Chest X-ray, PA view. Patient: 43 years old, sex F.
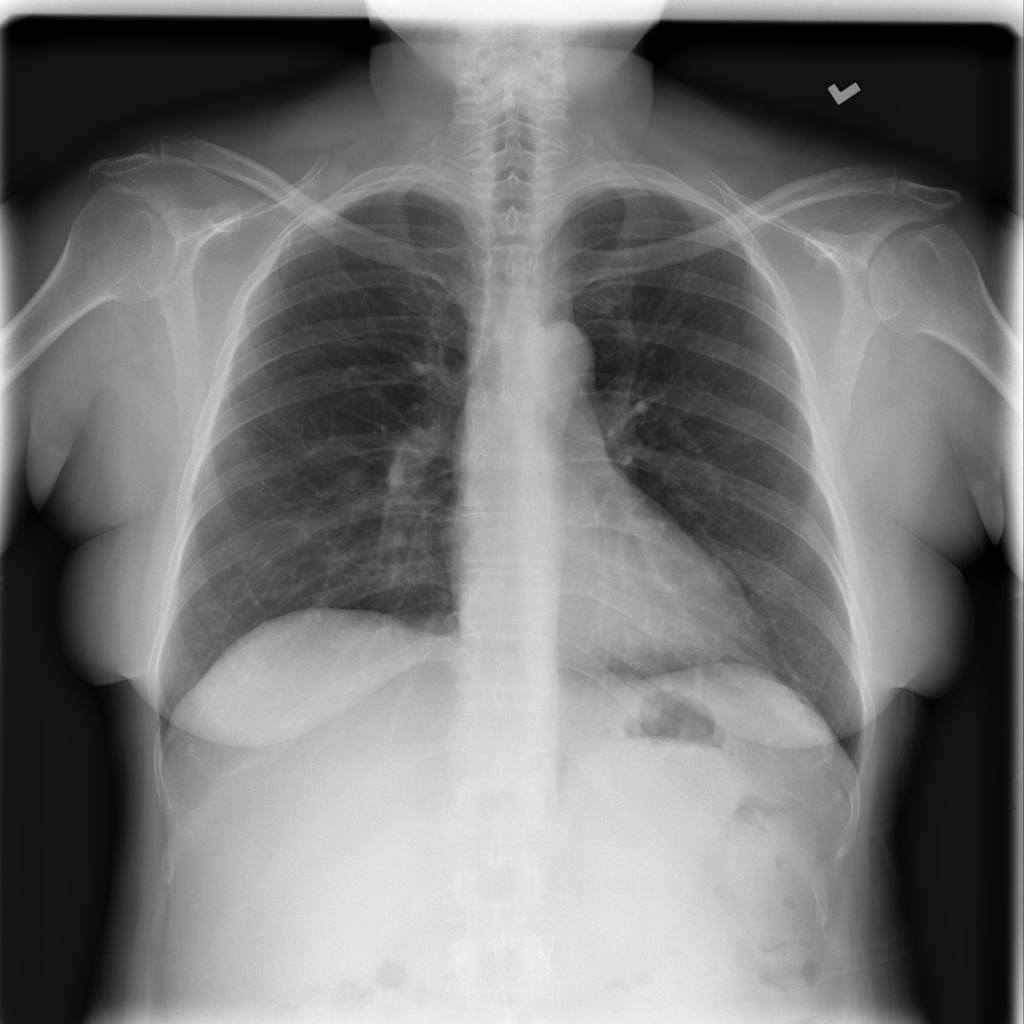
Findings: No Finding